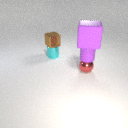
small purple rubber cylinder to the right of small brown metal cube